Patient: sex F, age 66
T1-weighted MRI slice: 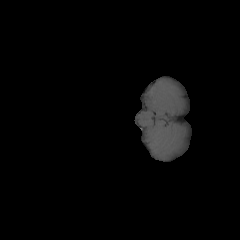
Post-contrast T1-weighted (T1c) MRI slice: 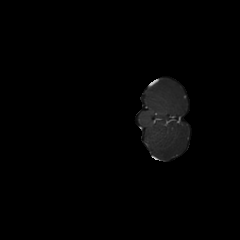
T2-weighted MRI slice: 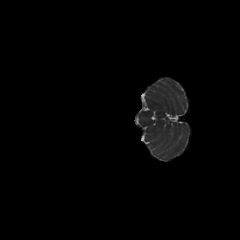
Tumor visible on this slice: no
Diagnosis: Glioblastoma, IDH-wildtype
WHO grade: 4